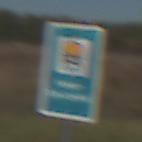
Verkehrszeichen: Wasserschutzgebiet
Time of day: MorningAfternoon
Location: Outdoor (Nature)
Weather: Clear
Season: Autumn
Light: Natural